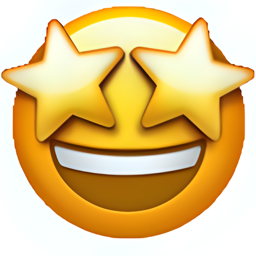
Name: grinning face with star eyes
Emoji: 🤩
Group: Smileys & Emotion
Sub-group: face-affection